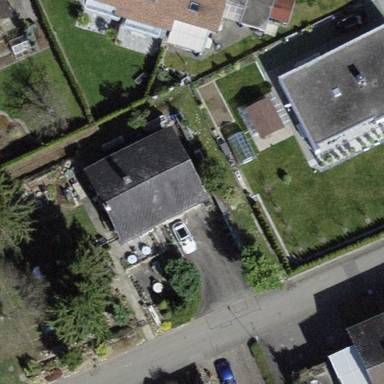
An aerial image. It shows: Residential building.